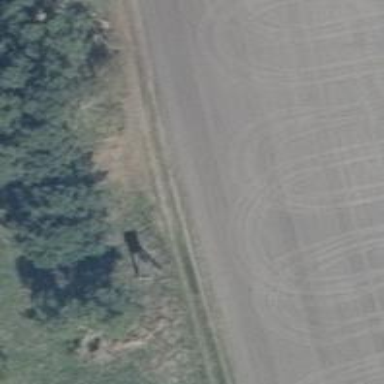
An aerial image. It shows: Dirt track with grade 3 tracktype.